Question: In my map , I have some list of Markers, now I need to achieve the output as like below
i.e. marker with index number.
I have searched over google but didn't get any solution, Please help me to get an idea to implement this.
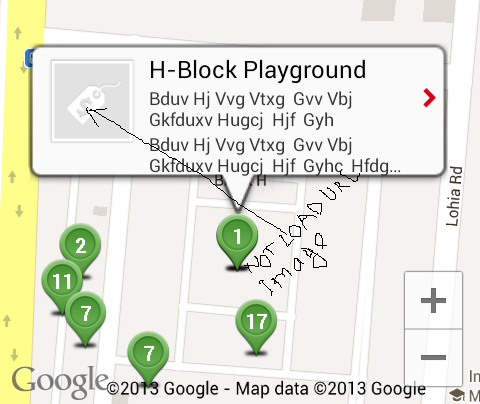
Answer: - 'custom image''draw''index number''image'- <URL>
'Marker Window'
You can create a custom 'xml' file that contains 'ImageView' and 'TextViews':
Something like 'customMapView.xml':
'''
<RelativeLayout xmlns:android="http://schemas.android.com/apk/res/android"
android:background="@color/white_full"
android:layout_width="match_parent"
android:padding="@dimen/padding_micro"
android:layout_height="match_parent">
<ImageView
android:id="@+id/img"
android:layout_gravity="left"
android:src="@drawable/ic_launcher"
android:textColor="@color/black_full"
android:layout_width="wrap_content"
android:layout_height="wrap_content" />
<TextView
android:gravity="right"
android:id="@+id/name"
android:text="test"
android:textColor="@color/black_full"
android:layout_width="match_parent"
android:layout_height="wrap_content" />
<!-- Other TextViews or Whatever you want-->
</RelativeLayout>
'''
After you initialize 'Markers' you call 'setInfoWindowAdapter' and inflate 'your custom view'. Something like:
'''
private void customizeMarkerInfoWindow(){
//Setting custom info window
mMap.setInfoWindowAdapter(new GoogleMap.InfoWindowAdapter() {
//Use default infoWindow frame
@Override
public View getInfoWindow(Marker marker) {
return null;
}
@Override
public View getInfoContents(Marker marker) {
// Getting view from the layout file
View view = mActivity.getLayoutInflater().inflate(R.layout.customMapView, null);
// Getting the position from the marker
LatLng latLng = marker.getPosition();
//UI elements
ImageView img = (TextView) view.findViewById(R.id.img);
TextView coord = (TextView) view.findViewById(R.id.name);
mukAdTv.setText(mukAd);
//You set the image here depending on how you want to set it, if you are downloading from internet you can use PICASSO for it and set it to img
//With picasso
Picasso.with(mActivity).load(YOUR_IMAGE_URL).into(img);
//From drawables
//img.setBackground(yourDrawable);
name.setText(latLng.latitude + ", " + latLng.longitude);
return view;
}
});
}
'''